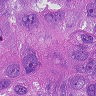
Metastatic tissue present: yes